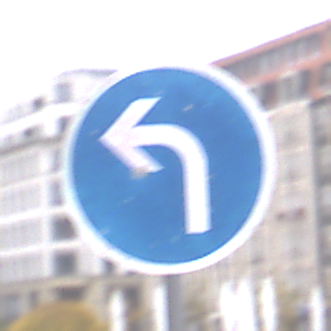
Verkehrszeichen: VorgeschriebeneFahrtrichtungLinks
Umgebung: Outdoor, Urban
Tageszeit: Midday
Wetter: Overcast
Licht: Natural
Jahreszeit: NotSpecified
Kontrast: LowContrast